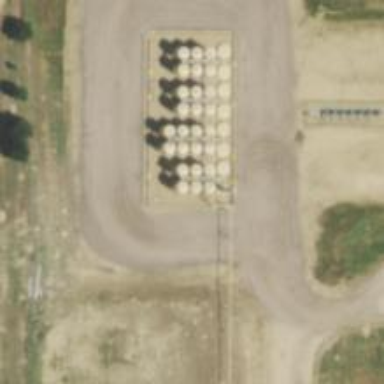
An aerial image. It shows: Storage tank with man-made structure.